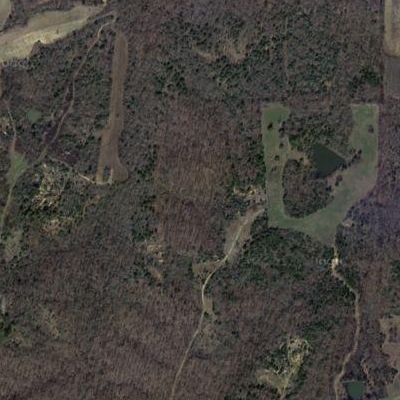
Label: Forest